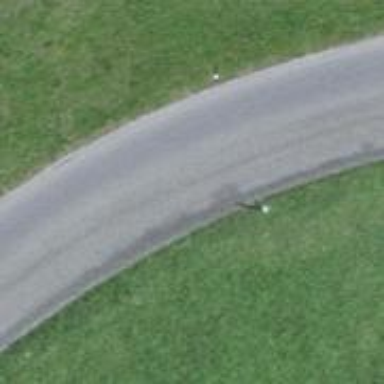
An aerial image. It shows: Tertiary road.